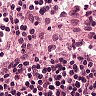
Metastatic tissue present: no